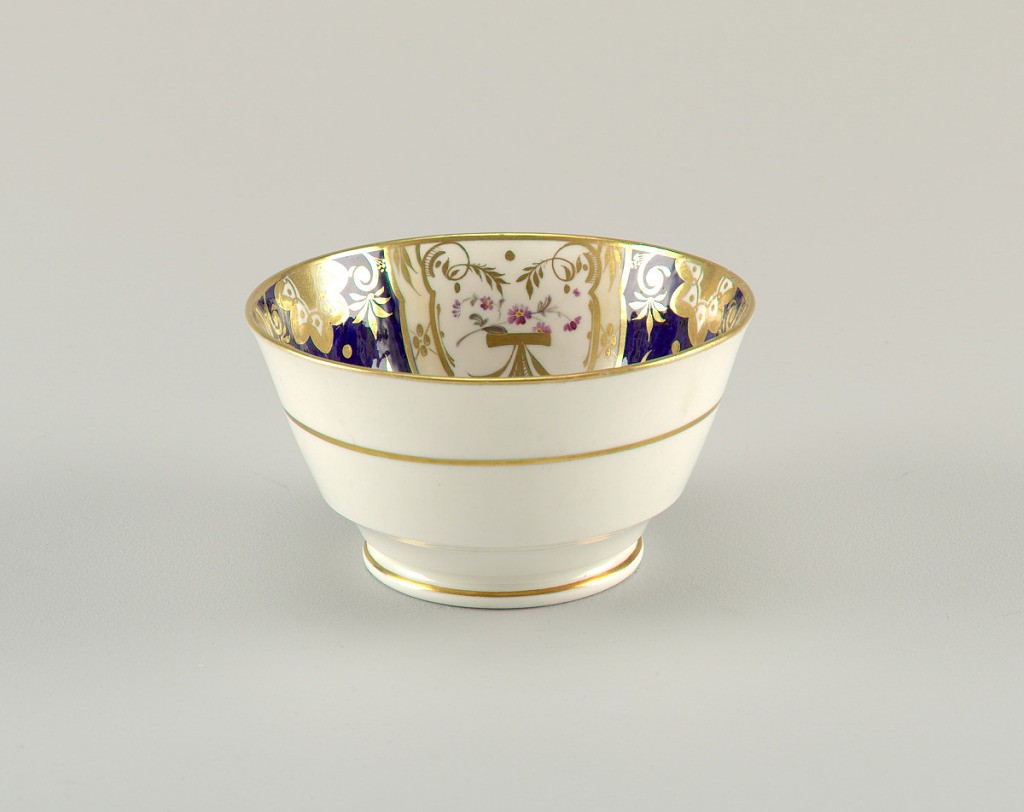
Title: Slop Bowl, from a Tea Service
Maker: Spode Ceramic Works, English, established 1776
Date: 19th century
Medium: porcelain, vitreous enamel, gold
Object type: bowl
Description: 1992-5-46: Footed bowl decorated with thin gilded bands. Inte...